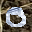
Label: 0